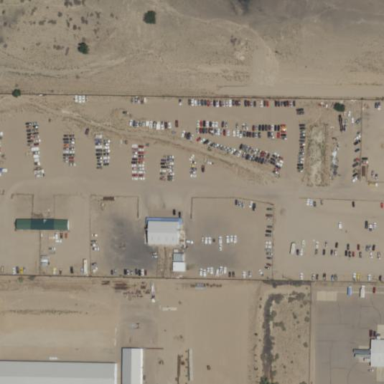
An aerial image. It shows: Scrap yard situated in industrial area.